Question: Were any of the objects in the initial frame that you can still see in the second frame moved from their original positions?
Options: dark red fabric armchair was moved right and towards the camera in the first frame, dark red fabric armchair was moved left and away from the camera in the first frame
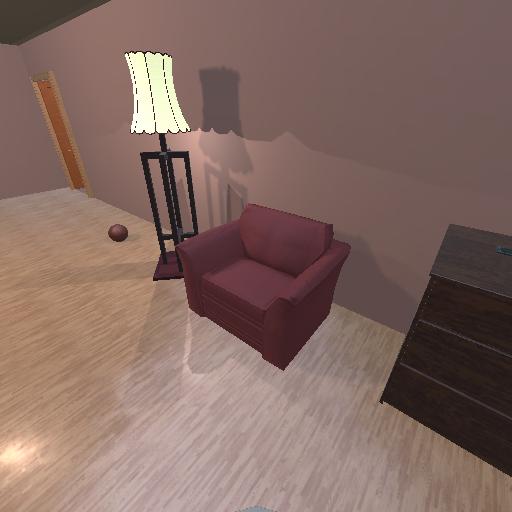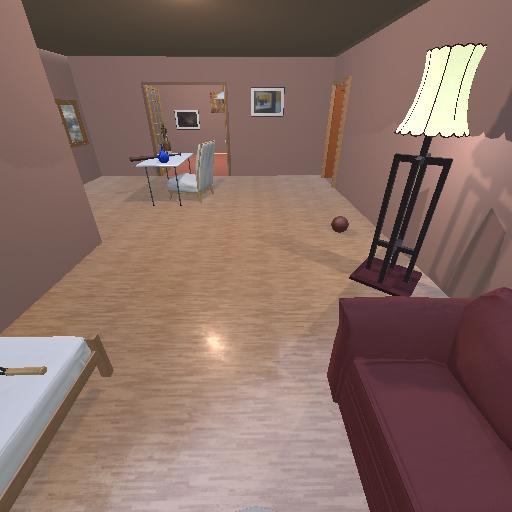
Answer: dark red fabric armchair was moved right and towards the camera in the first frame